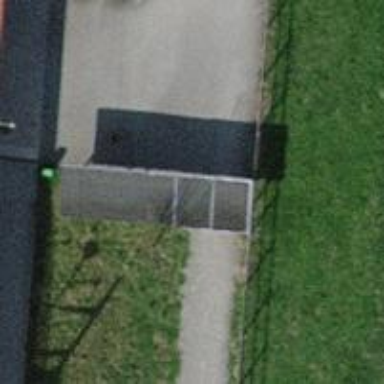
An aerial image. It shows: Bicycle parking area with wall loops.